Question: I want to create a multirow Button list. Something like this :

but I want to do it dynamically(in code). Is there a way to tell layout to do this automatically? Or i have to do this myself using'RelativeLayout.LayoutParams'. I can do this by code but I should control so many things and I was wondering if there is another easier way to do this. For example tell layout to add elements in the next row when the current one is full!
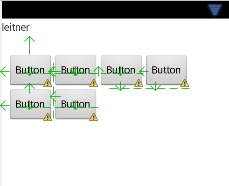
Answer: after some more google search i finally found the best way to do this. it's so clean and simple, using Adapters and grids.
thanks for all the answers
here is a Tutorial: <URL>